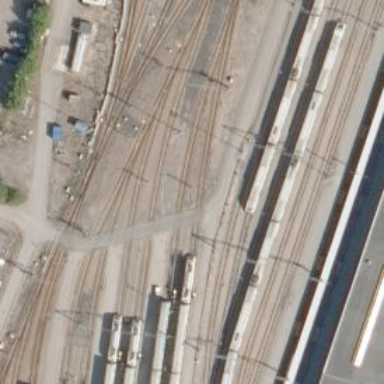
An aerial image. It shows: Rail yard with electrified contact lines for railway operations.